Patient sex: M
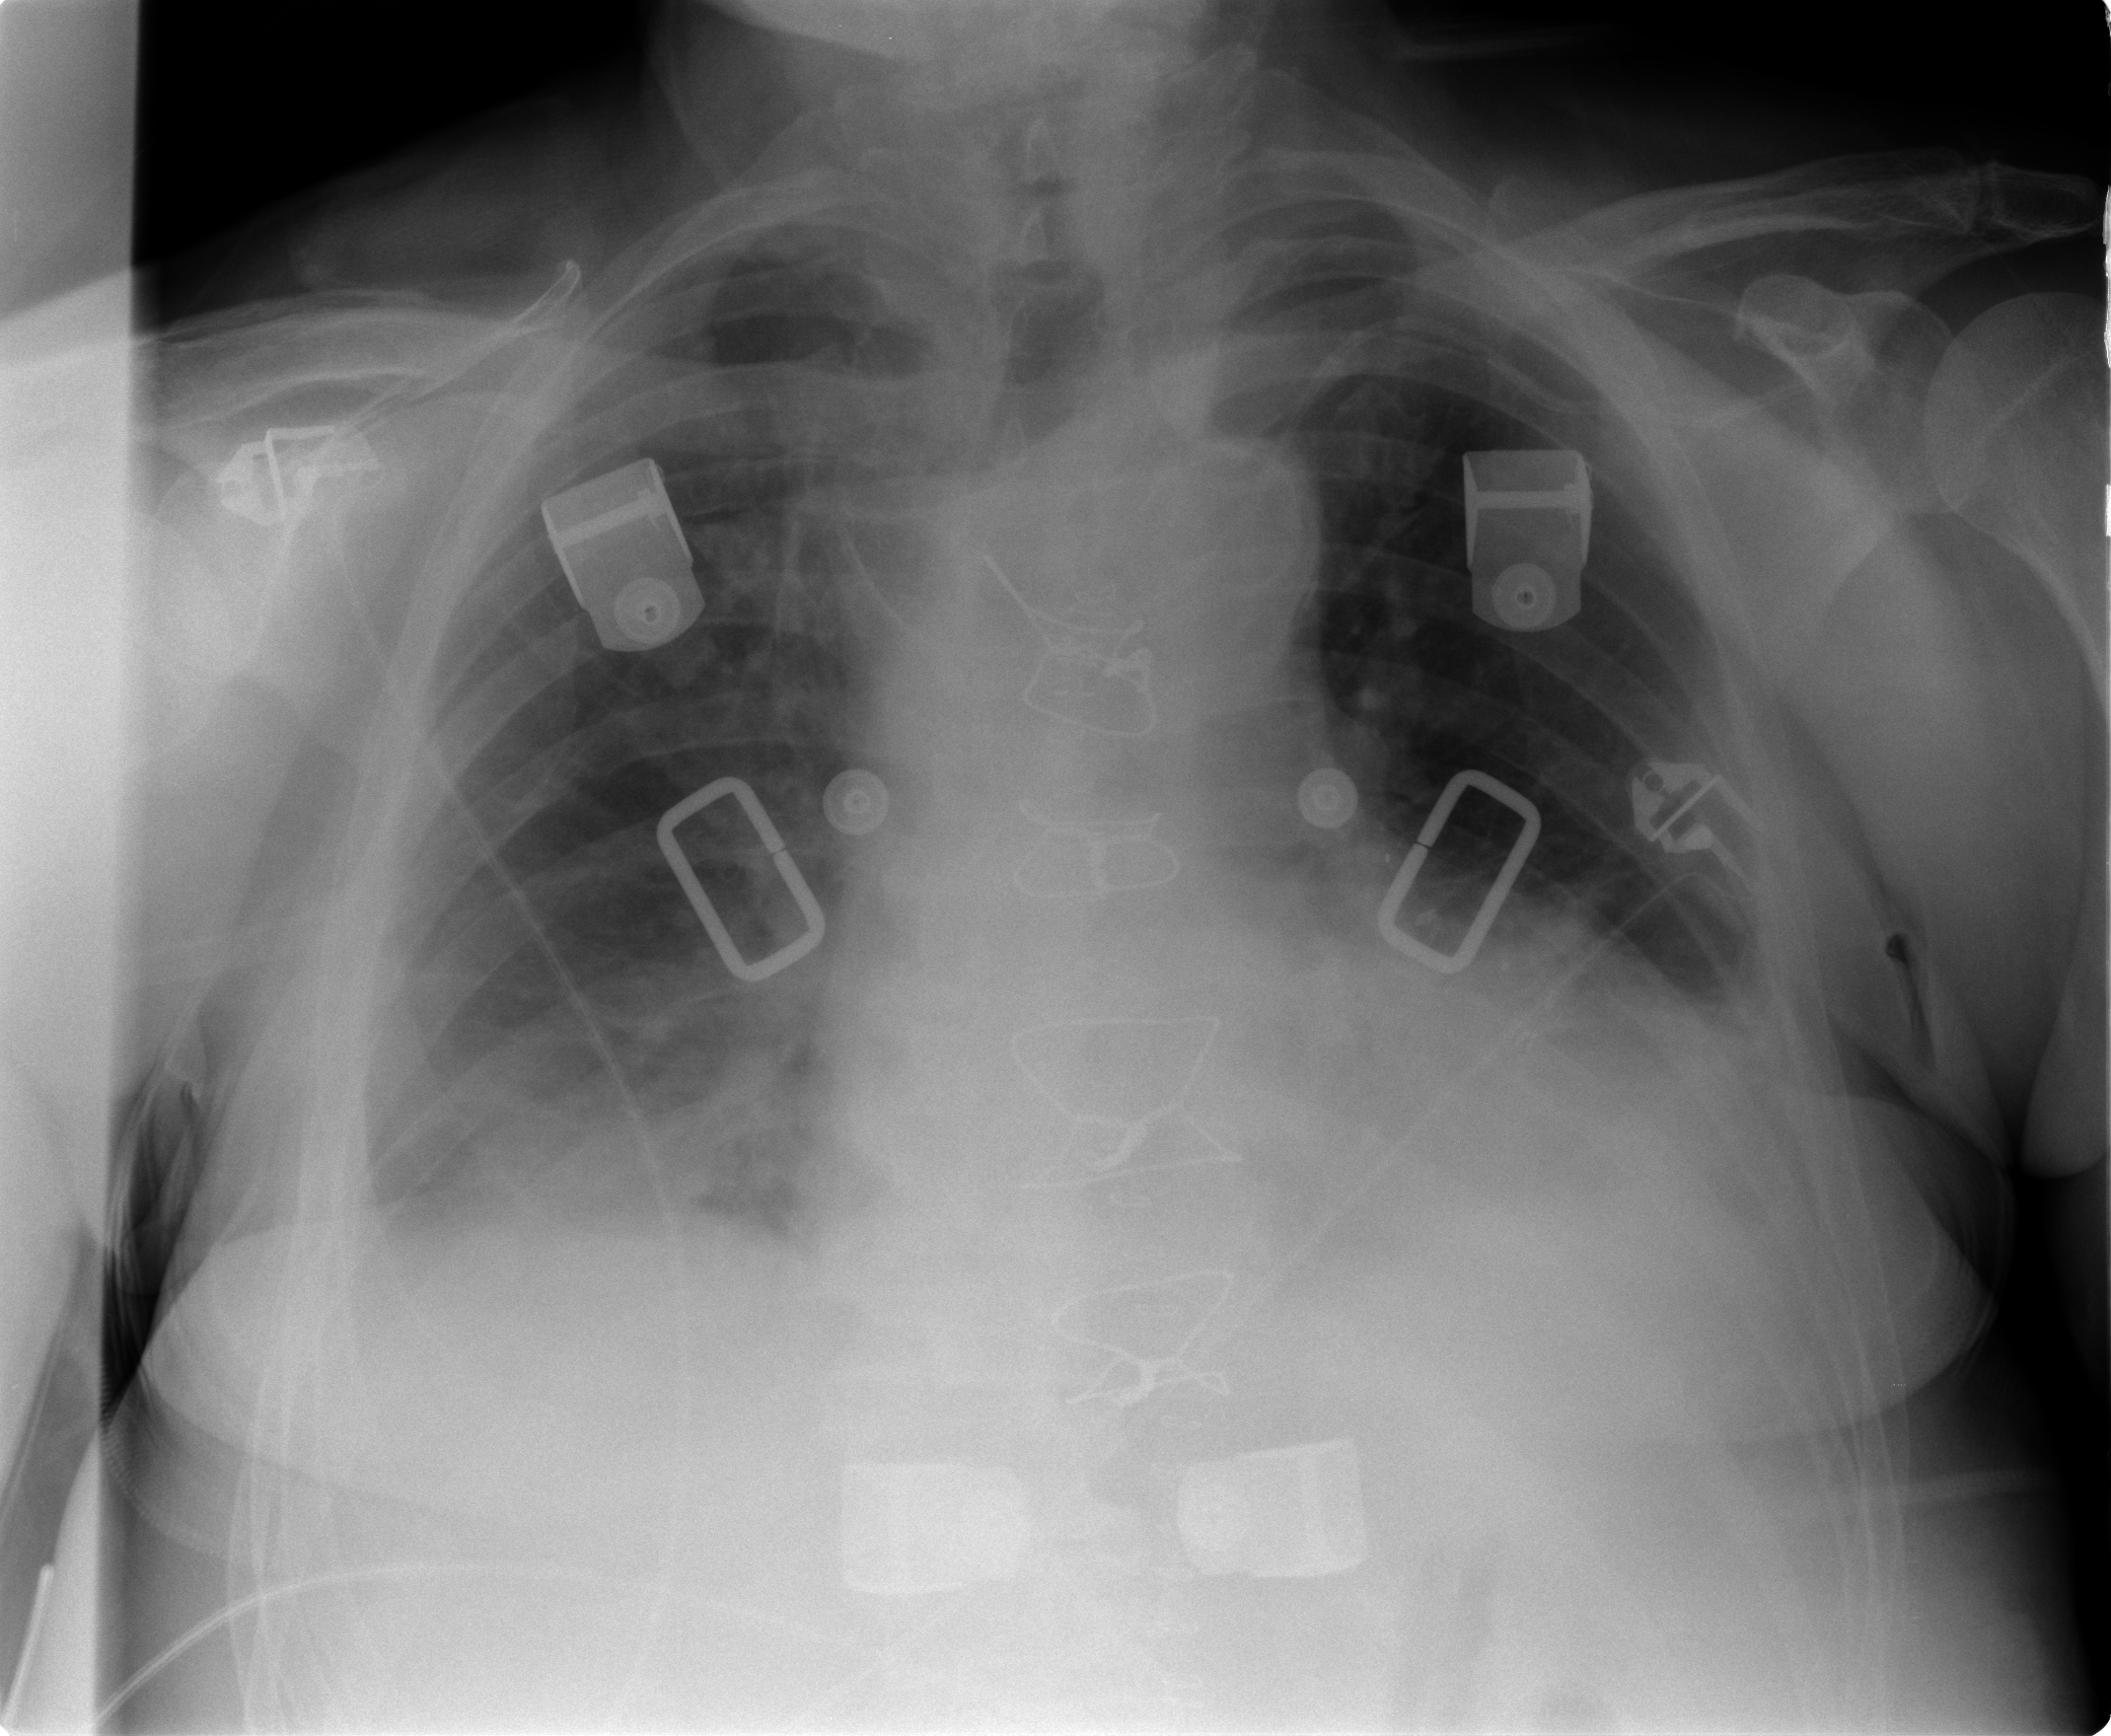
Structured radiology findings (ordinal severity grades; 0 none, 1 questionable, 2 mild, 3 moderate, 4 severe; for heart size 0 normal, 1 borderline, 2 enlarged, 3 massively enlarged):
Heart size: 2
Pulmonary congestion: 1
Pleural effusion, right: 2
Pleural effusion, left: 3
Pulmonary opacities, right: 2
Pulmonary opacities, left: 2
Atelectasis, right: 2
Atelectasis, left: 2